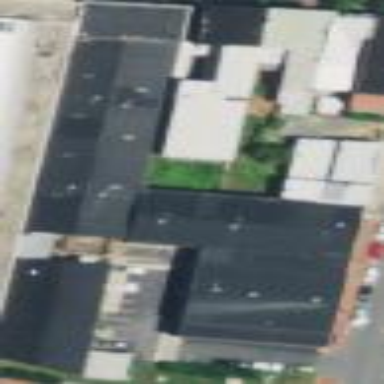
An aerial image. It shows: Building.